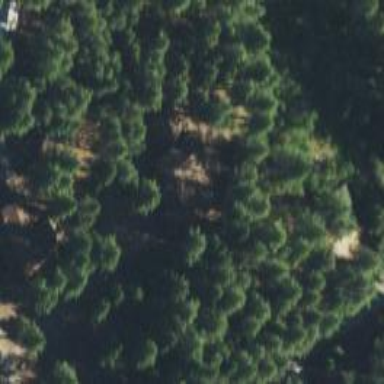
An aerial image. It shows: Evergreen woodland with needle-leaved trees.